Field crop: maize
Growth stage: 2
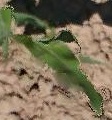
Species: maize